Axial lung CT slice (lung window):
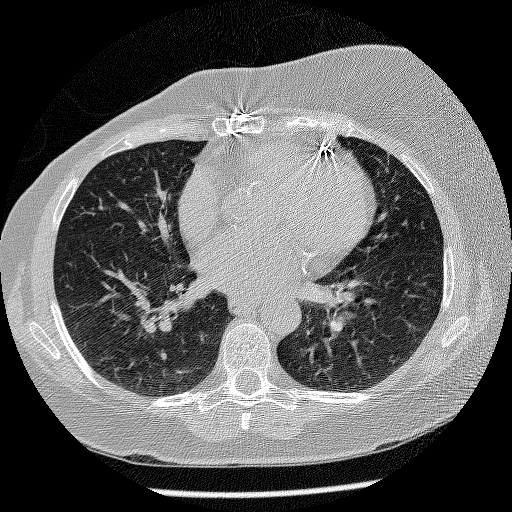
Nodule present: no